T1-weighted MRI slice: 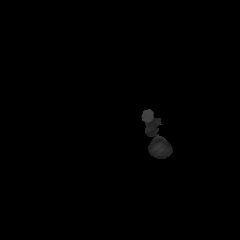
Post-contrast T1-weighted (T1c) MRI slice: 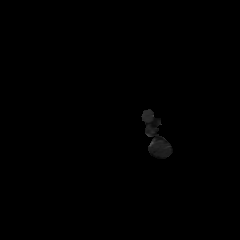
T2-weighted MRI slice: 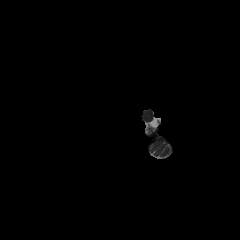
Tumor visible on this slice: no